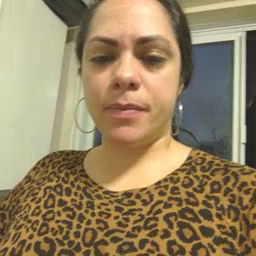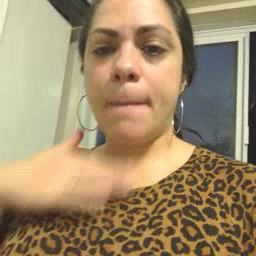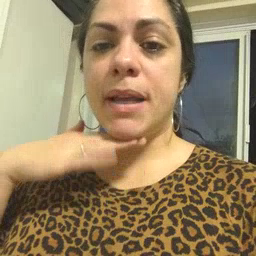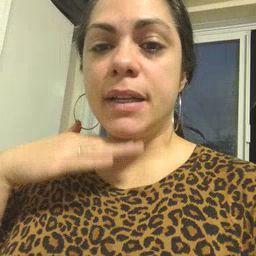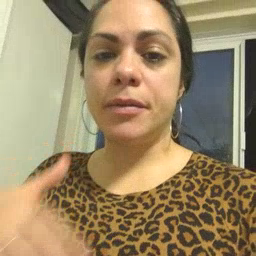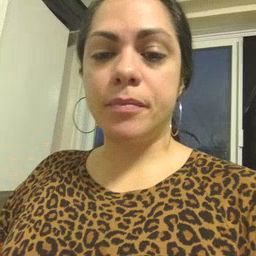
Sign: pig